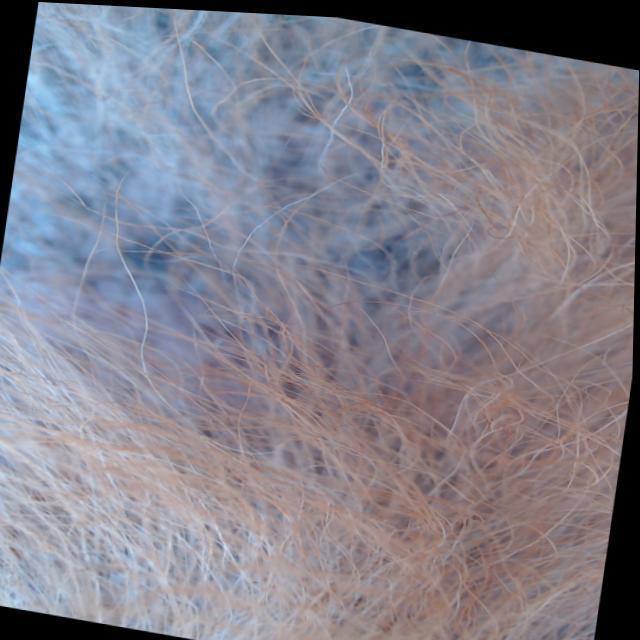
Canine demodicosis (Demodex mange) — caused by Demodex canis mites. Presents with alopecia, follicular papules, pustules, and comedones. Often localized on face and forelimbs.